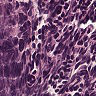
Metastatic tissue present: no